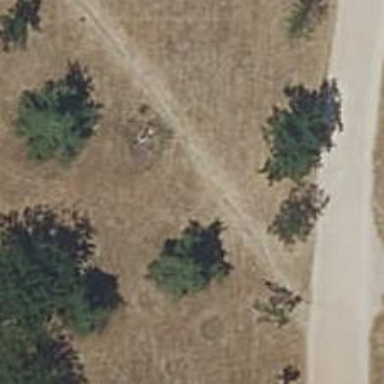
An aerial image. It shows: Dirt footway.